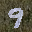
Label: 9